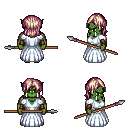
a pixel art fantasy rpg character, male body template, orc, green skin, underdress, metal pants, white blonde long bangs hairstyle, cloth bracers, gray slippers, spear, four views (front, back, left, right), 2x2 character sprite sheet, small pixel art, hard edges, no anti-aliasing